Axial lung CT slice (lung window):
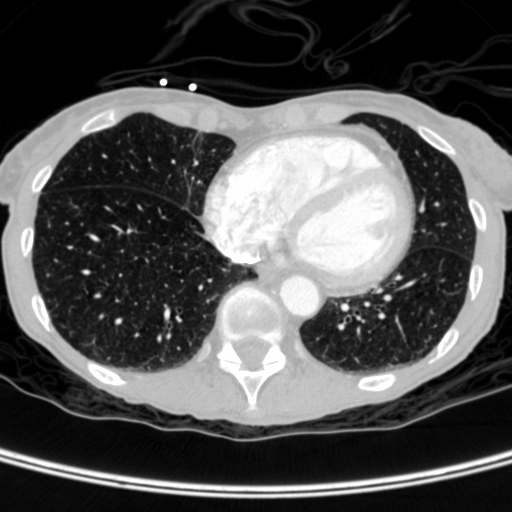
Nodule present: no